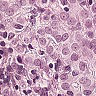
Metastatic tissue present: yes